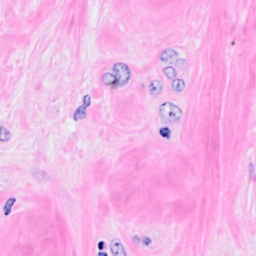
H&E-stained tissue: Breast